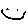
Label: smiley face